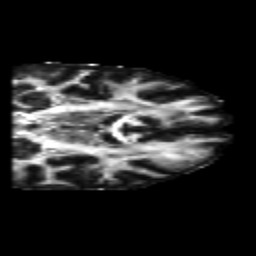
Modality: FA
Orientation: coronal
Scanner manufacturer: siemens
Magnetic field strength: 3 T
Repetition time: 6.8 s
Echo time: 0.093 s